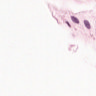
Metastatic tissue present: no